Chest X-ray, AP view. Patient: 36 years old, sex F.
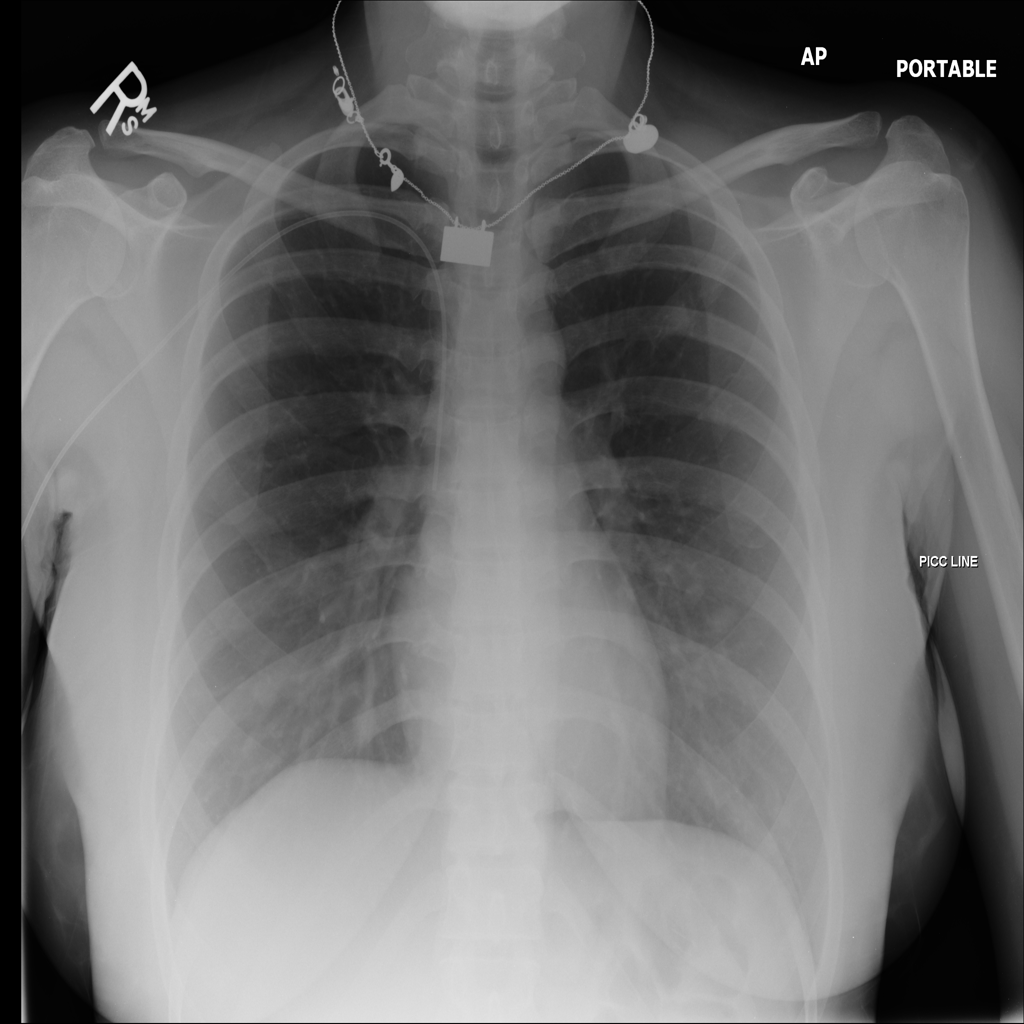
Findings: Nodule